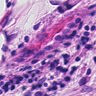
Metastatic tissue present: yes